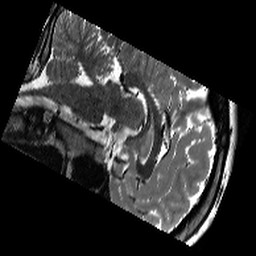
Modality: T2w
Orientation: sagittal
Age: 23
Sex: female